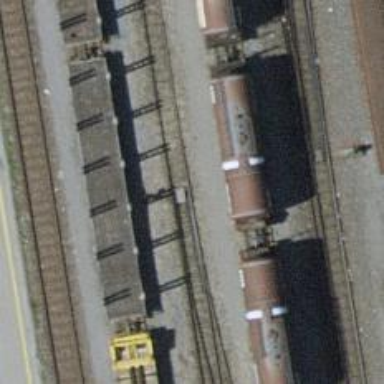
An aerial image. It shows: Railway switch.